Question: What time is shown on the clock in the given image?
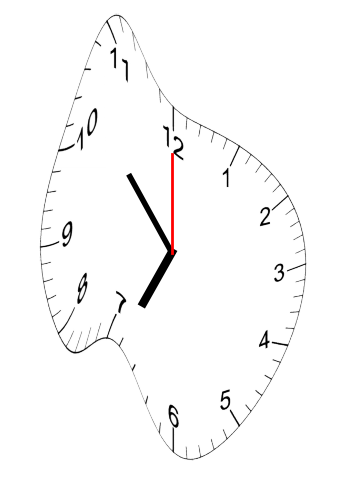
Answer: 06:53:00